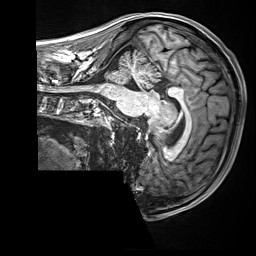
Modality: T1w
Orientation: sagittal
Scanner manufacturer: siemens
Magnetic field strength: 3 T
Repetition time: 2.5 s
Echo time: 0.00299 s